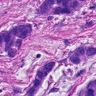
Metastatic tissue present: yes